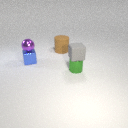
small green metal cylinder below small gray rubber cube